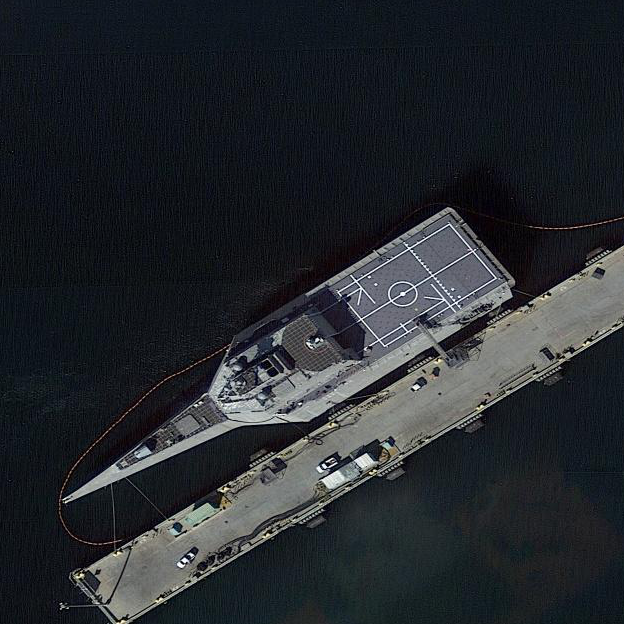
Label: Independence-class_combat_ship